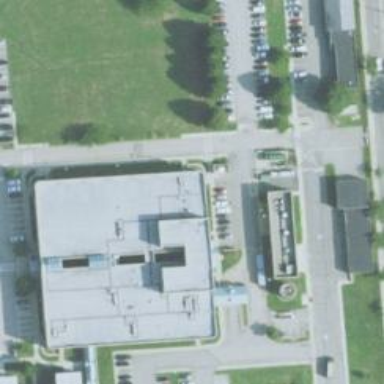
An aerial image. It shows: Healthcare clinic.